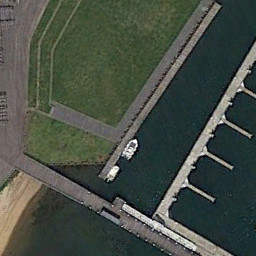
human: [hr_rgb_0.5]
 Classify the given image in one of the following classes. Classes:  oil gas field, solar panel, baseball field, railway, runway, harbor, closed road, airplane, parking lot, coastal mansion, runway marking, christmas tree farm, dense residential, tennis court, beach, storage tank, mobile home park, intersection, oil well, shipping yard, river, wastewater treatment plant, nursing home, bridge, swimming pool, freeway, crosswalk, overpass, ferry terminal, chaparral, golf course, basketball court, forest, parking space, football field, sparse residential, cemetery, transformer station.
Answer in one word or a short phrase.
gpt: ferry terminal